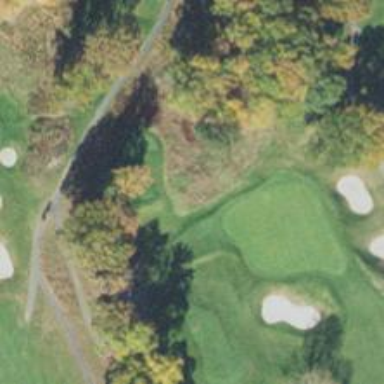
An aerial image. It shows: Golf tee.